Field crop: maize
Growth stage: 2
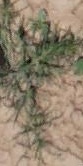
Species: salsola